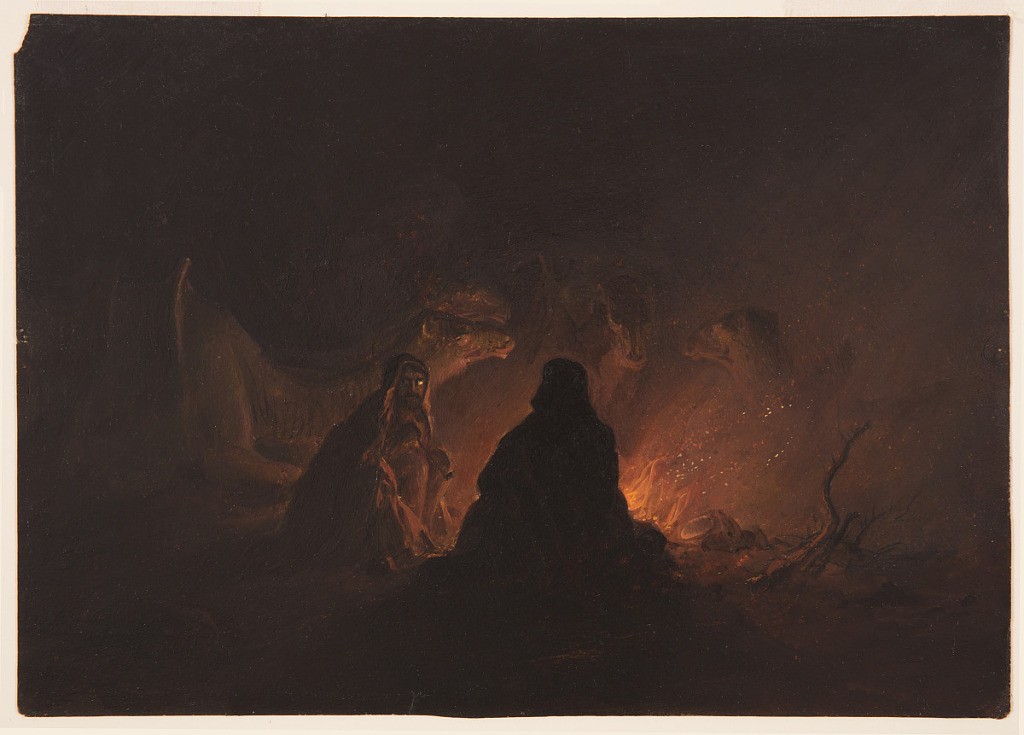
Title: Bedouin Campfire at Night
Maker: Frederic Edwin Church, American, 1826–1900
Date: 1868-1869
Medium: Oil paint and graphite on paperboard
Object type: Drawing
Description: Oil study showing a group of Bedouin guides and their camels resting near a campfire at night during Church's expedition to Petra. One figure at center turns to look at the viewer, his eye reflecting the fire's light. Another figure to the right is viewed from behind and forms a dark silhouette. The fire's flames and embers are carried to the right by the wind. Above the blaze, the heads and bodies of four camels are visible, delicately illuminated. The scene is otherwise black.